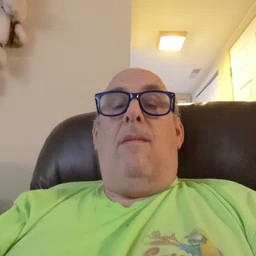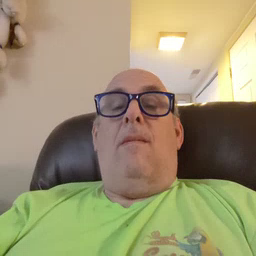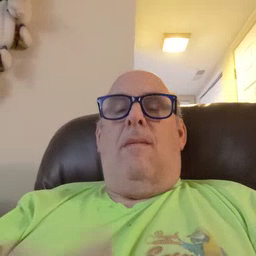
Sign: yourself